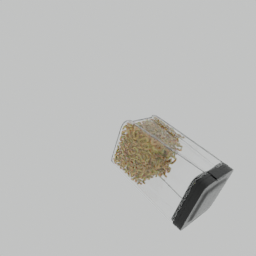
Label: tools